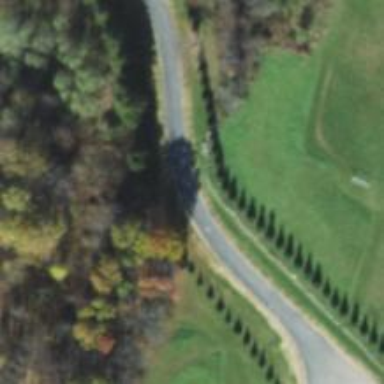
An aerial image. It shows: Row of trees serving as barrier.